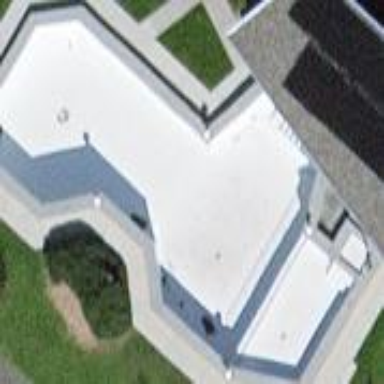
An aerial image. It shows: Swimming pool located in leisure land.